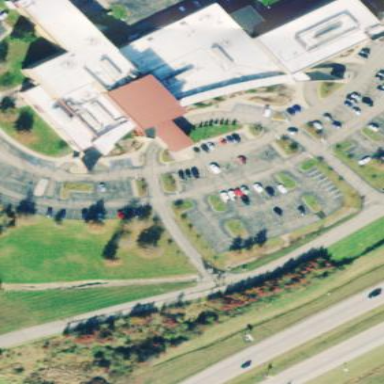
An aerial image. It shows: Hospital.